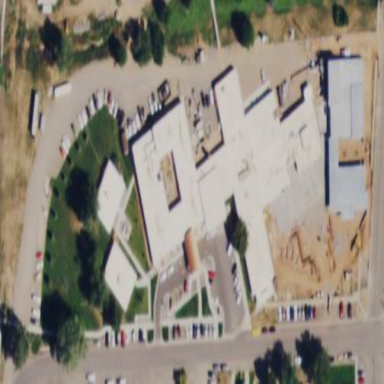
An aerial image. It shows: Healthcare facility identified as hospital.